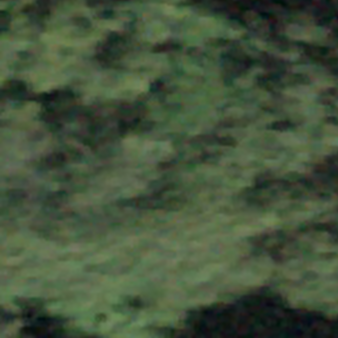
Label: other